Question: I'm using 'pd.cut' to discretize a dataset. Everything is working great. The question I have, however, is with the 'Categorical' object type, which is the datatype returned by 'pd.cut'. The docs say that the 'Categorical' object is treated like an array of strings, so I'm not surprised to see that labels are lexically sorted when grouped.
For example, the following code:
'''
df = pd.DataFrame({'value': np.random.randint(0, 10000, 100)})
labels = []
for i in range(0, 10000, 500):
labels.append("{0} - {1}".format(i, i + 499))
df.sort(columns=['value'], inplace=True, ascending=True)
df['value_group'] = pd.cut(df.value, range(0, 10500, 500), right=False, labels=labels)
df.groupby(['value_group'])['value_group'].count().plot(kind='bar')
'''
Produces the following chart:

(notice 500-599 in the middle)
Prior to grouping, the structure is in the order I expect:
'''
In [94]: df['value_group']
Out [94]:
59 0 - 499
58 0 - 499
0 500 - 999
94 500 - 999
76 500 - 999
95 1000 - 1499
17 1000 - 1499
48 1000 - 1499
'''
I've played around with this for some time and the only way that I've been able to avoid this is to precede the label with a leading alpha char, e.g. '['A) 0 - 499', 'B) 500-999', ... ]' which makes me cringe. Other things I looked into are providing a custom groupby implementation, which didn't seem possible (or like the right thing either). What am I missing?
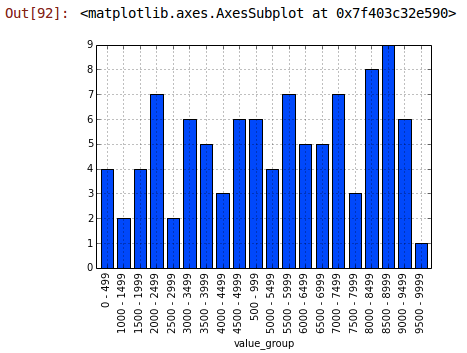
Answer: This has bitten me too. Probably the right fix is to improve native support for Categorical objects, but in the meantime I get around this in practice by doing a final sorting pass:
'''
In [104]: z = df.groupby('value_group').size()
In [105]: z[sorted(z.index, key=lambda x: float(x.split()[0]))]
Out[105]:
0 - 499 5
500 - 999 6
1000 - 1499 4
1500 - 1999 6
2000 - 2499 4
2500 - 2999 6
3000 - 3499 3
3500 - 3999 3
4000 - 4499 2
4500 - 4999 6
5000 - 5499 6
5500 - 5999 5
6000 - 6499 6
6500 - 6999 2
7000 - 7499 9
7500 - 7999 3
8000 - 8499 7
8500 - 8999 6
9000 - 9499 5
9500 - 9999 6
dtype: int64
In [106]: z[sorted(z.index, key=lambda x: float(x.split()[0]))].plot(kind='bar')
Out[106]: <matplotlib.axes.AxesSubplot at 0xbe87d30>
'''